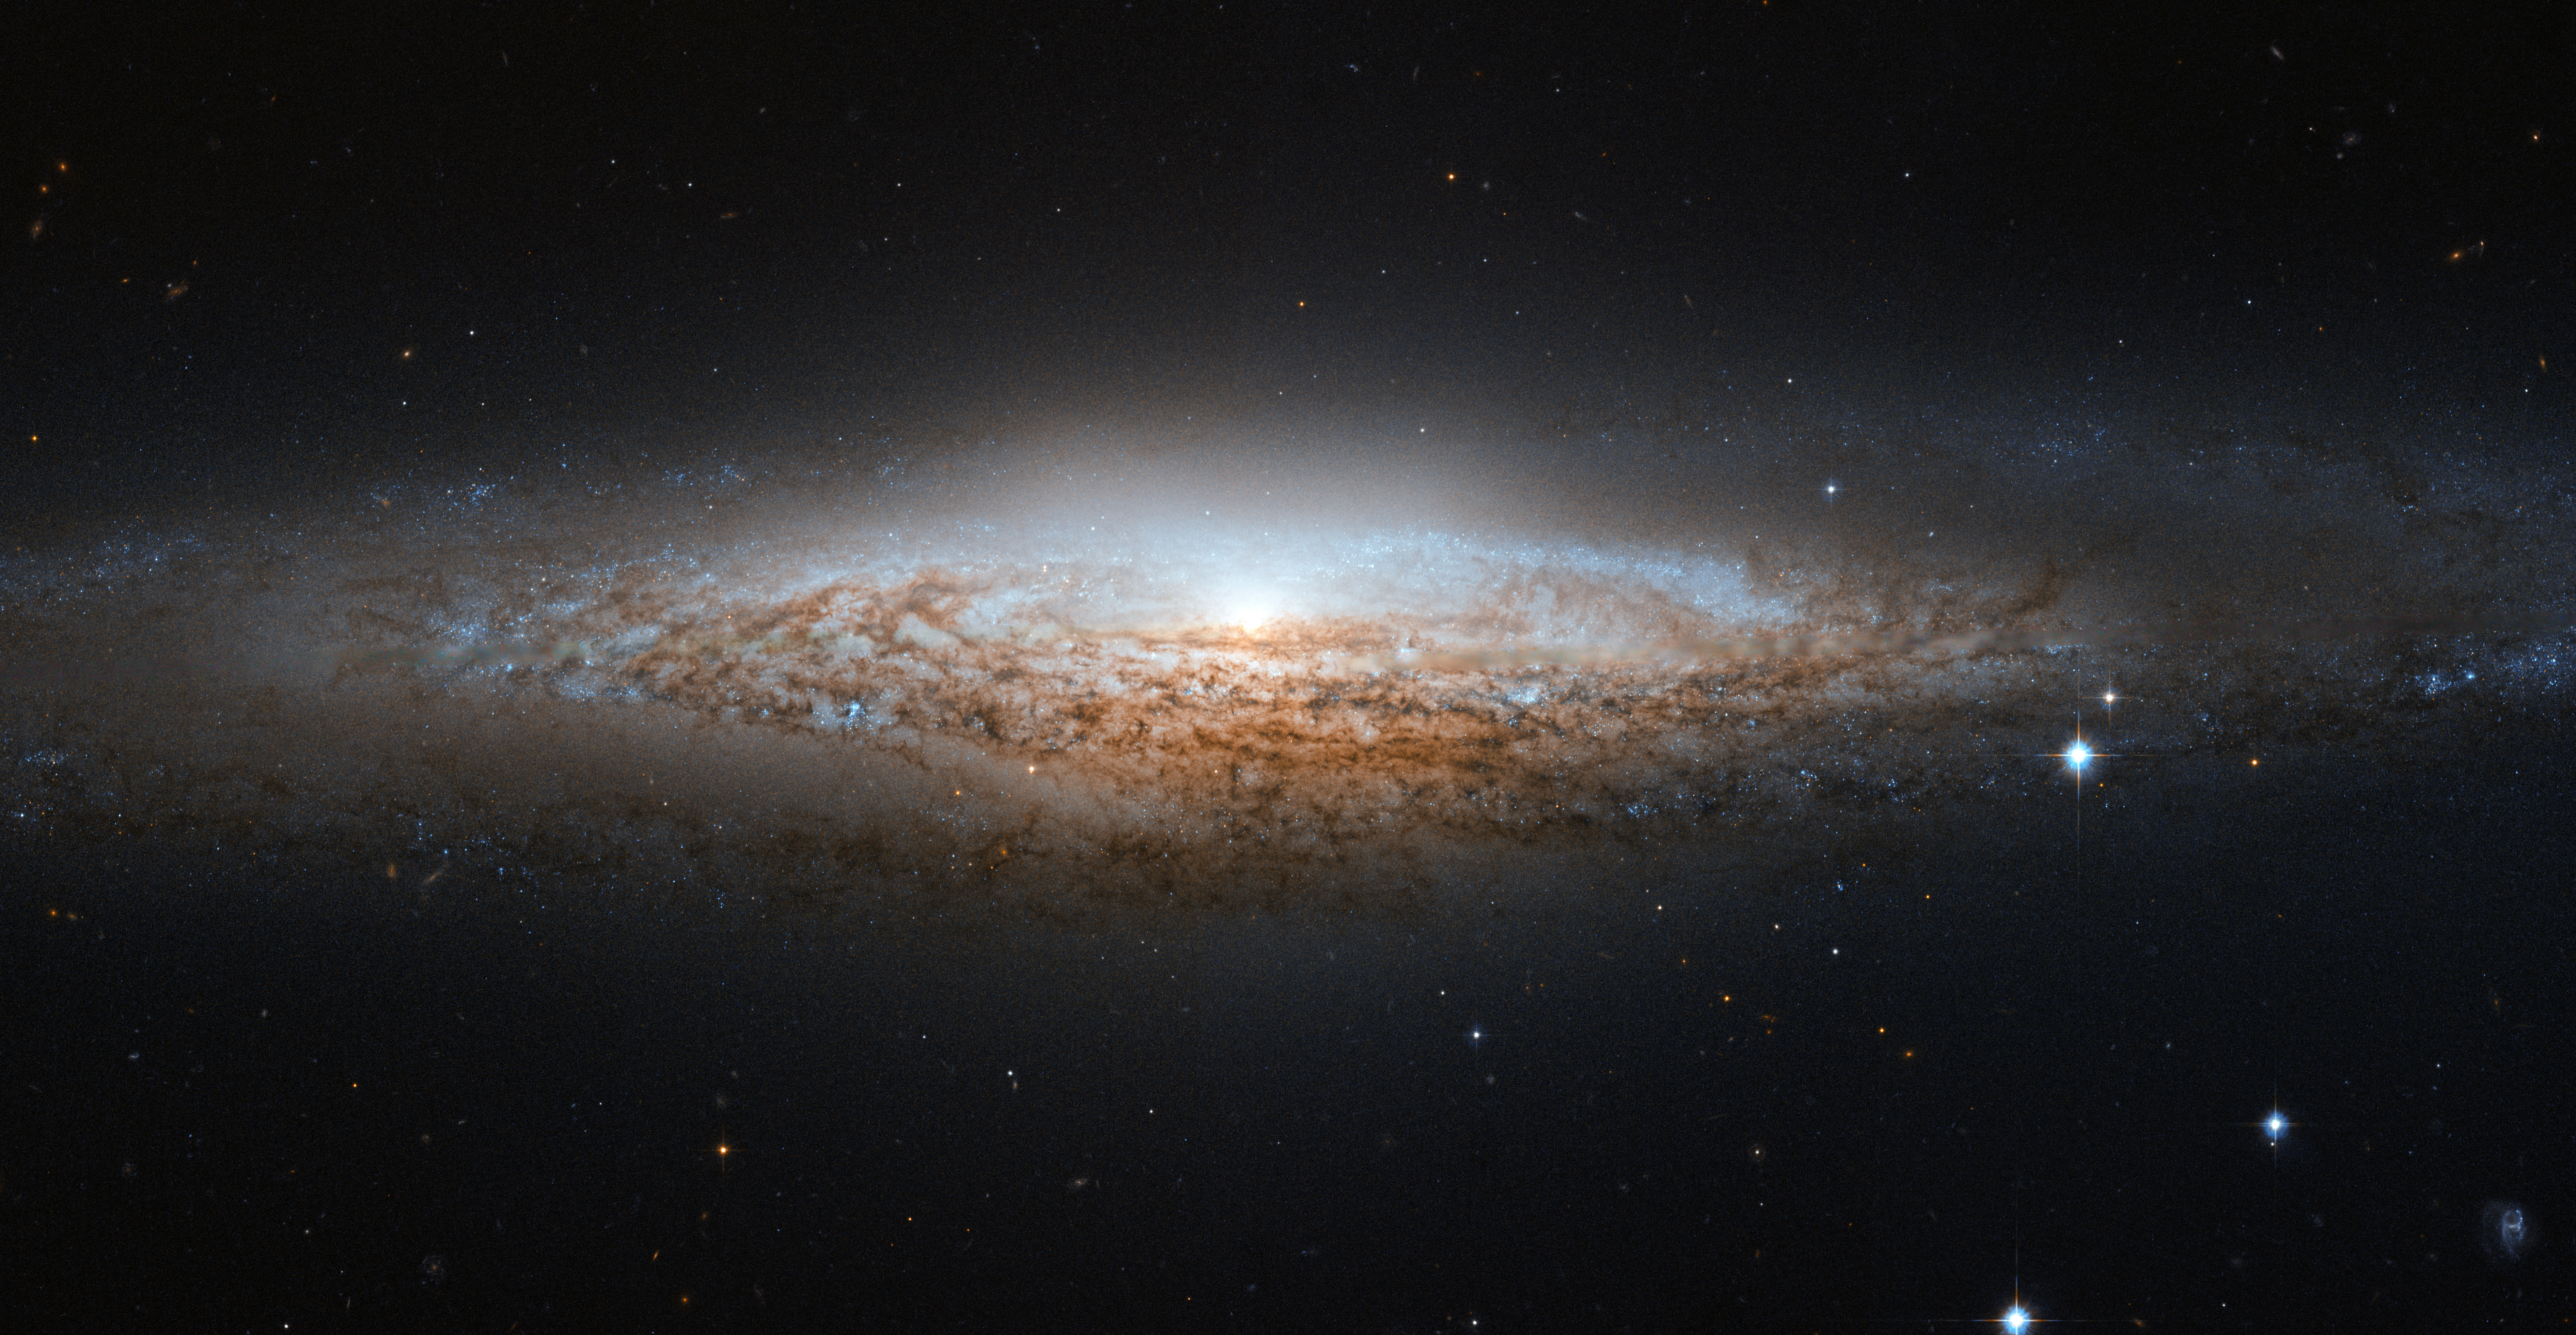
Hubble Spies a UFO Hubble Spies a UFO, space, nasa, galaxy, hubble, hst, ufogalaxy